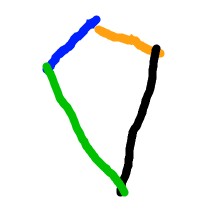
Shape: kite